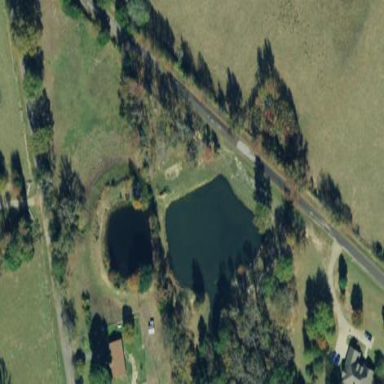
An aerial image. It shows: Serene pond surrounded by nature.